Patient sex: M
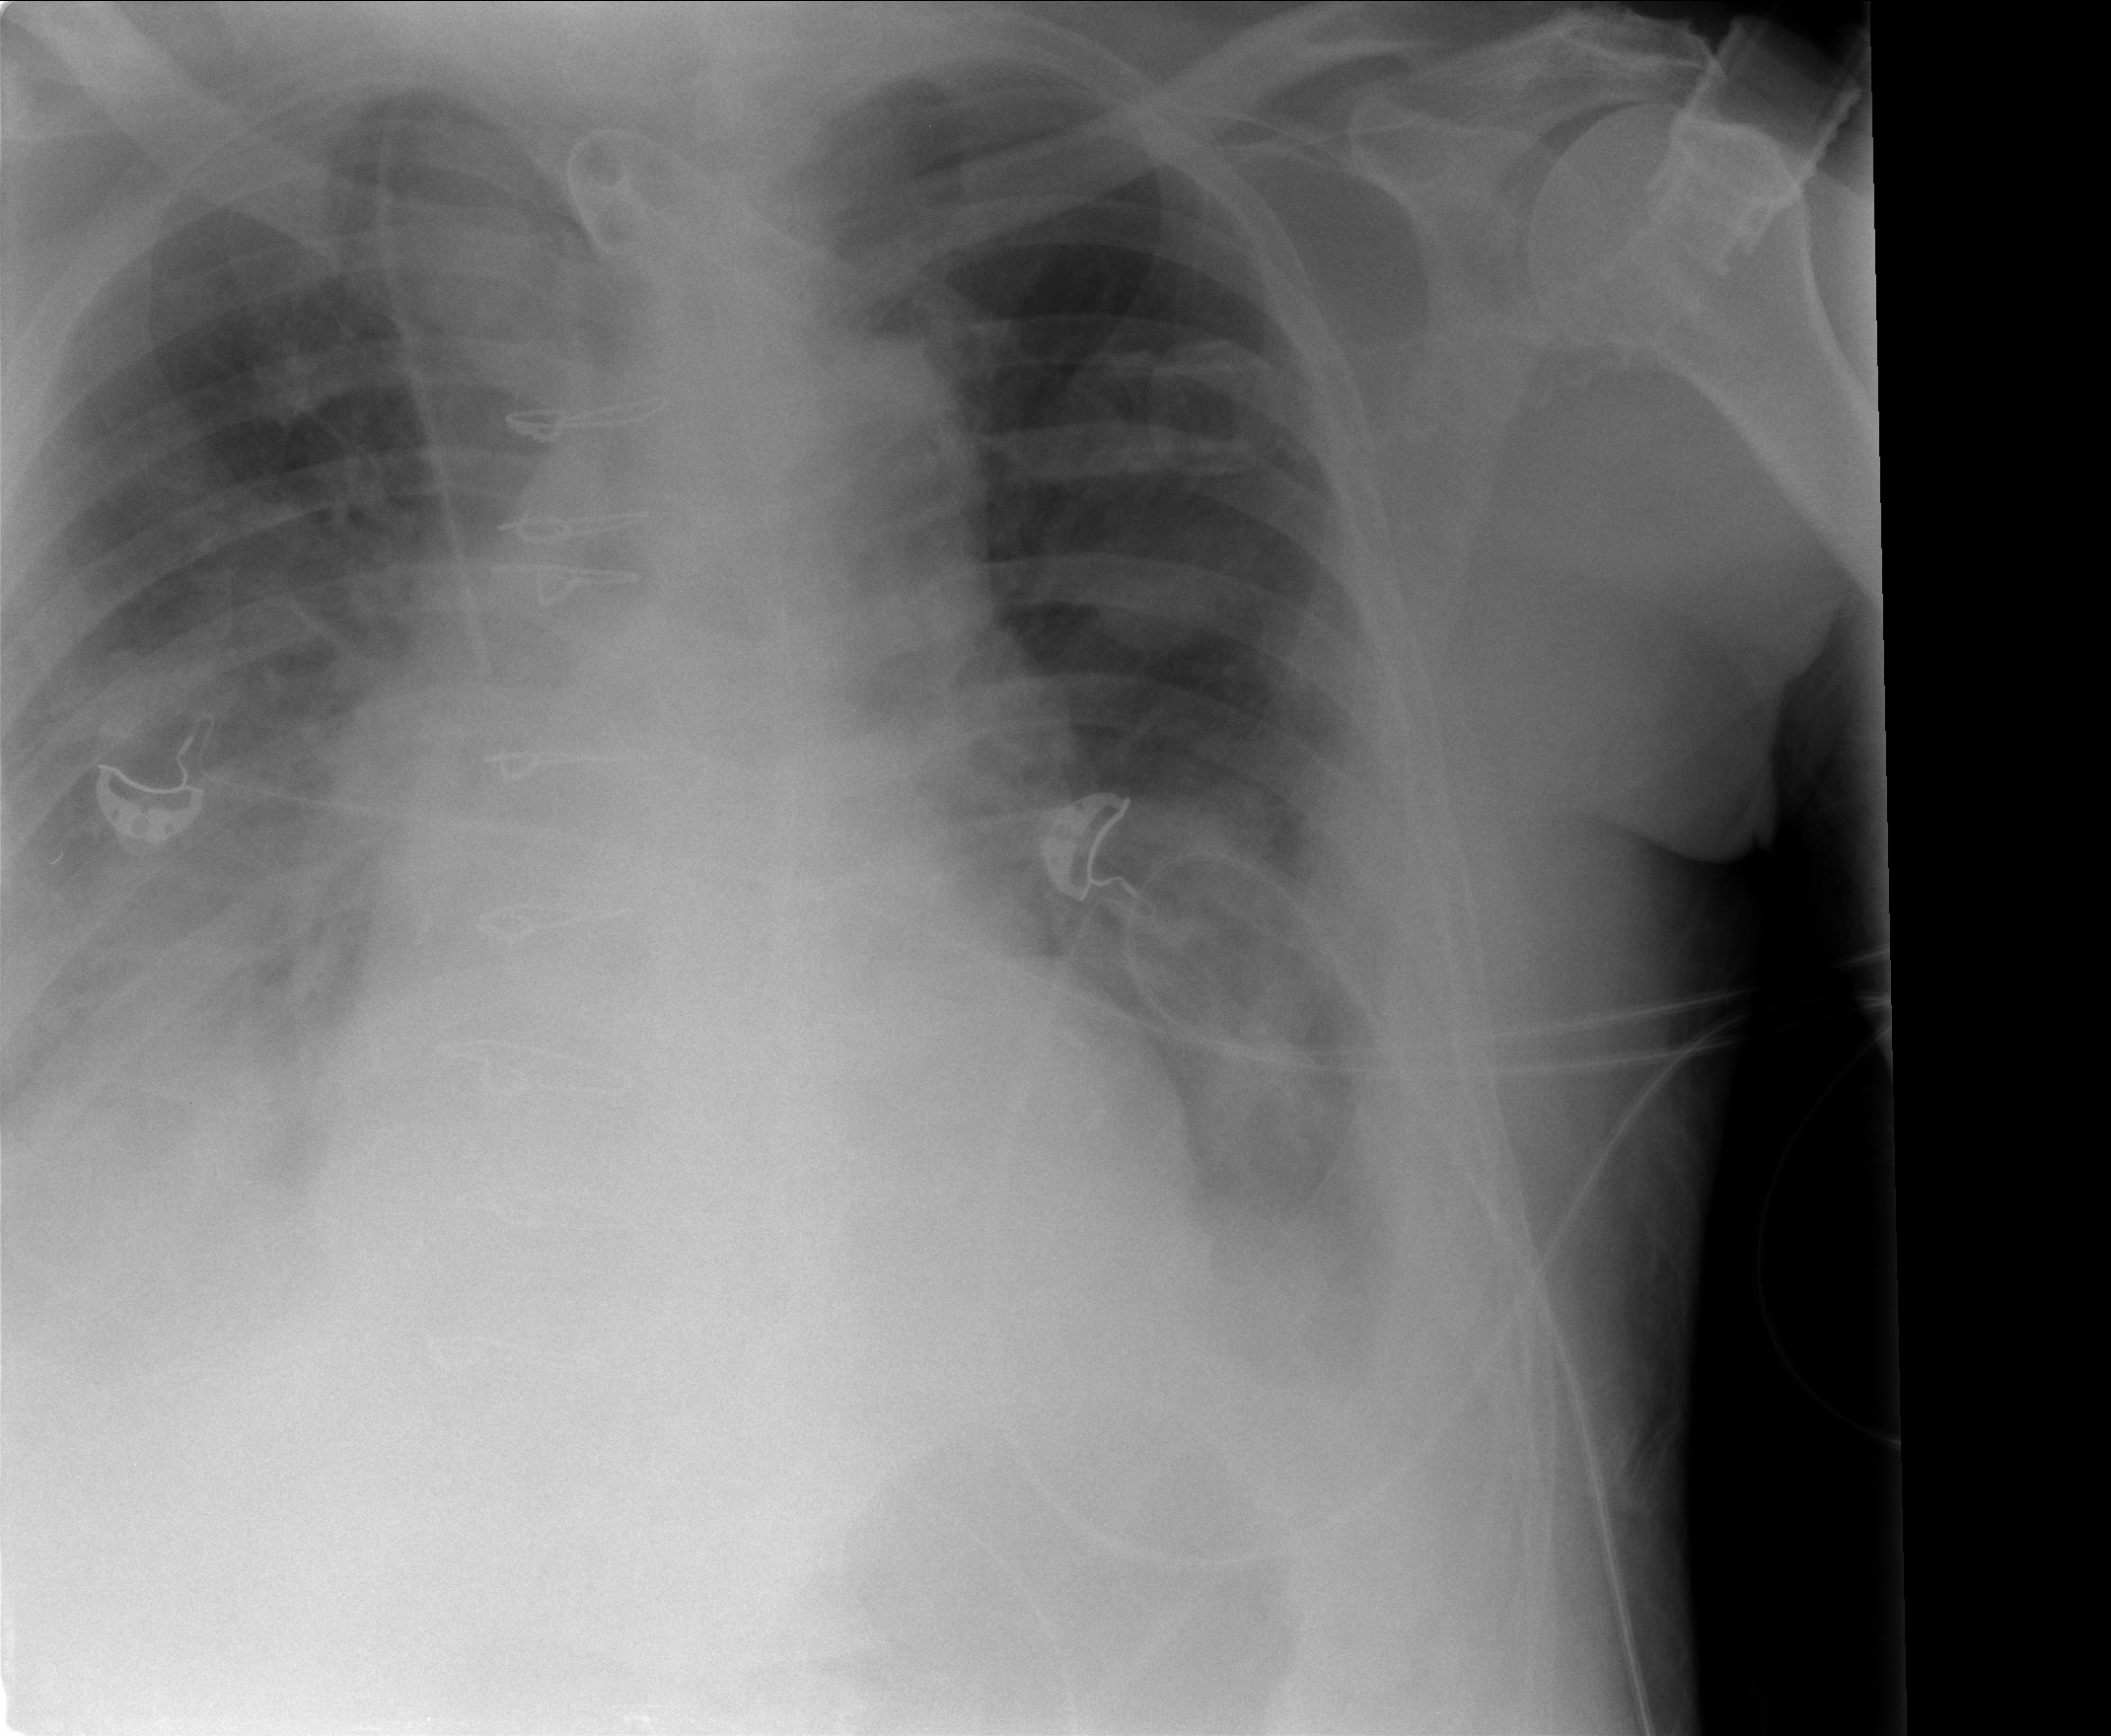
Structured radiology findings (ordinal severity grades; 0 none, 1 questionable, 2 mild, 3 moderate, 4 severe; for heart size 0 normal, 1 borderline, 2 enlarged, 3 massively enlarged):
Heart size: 2
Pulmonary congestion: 0
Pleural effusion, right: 3
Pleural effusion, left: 2
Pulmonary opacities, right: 0
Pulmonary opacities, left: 0
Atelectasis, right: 2
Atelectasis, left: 2